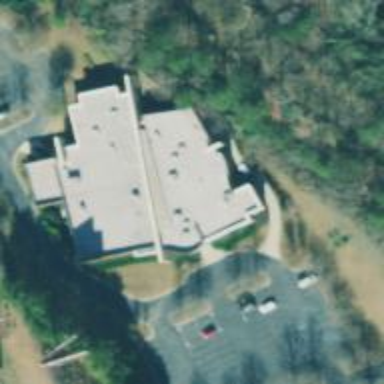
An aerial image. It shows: Office building.